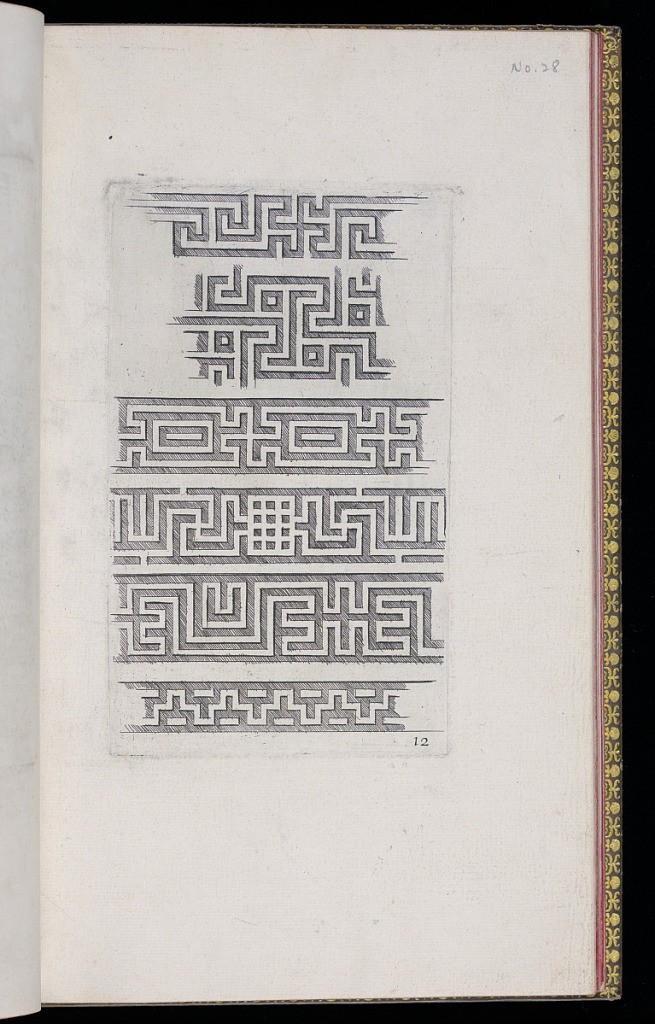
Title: Meander Frieze Designs
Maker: D. Antoine Pierretz, French, active 1647
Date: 1648
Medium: Etching on laid paper
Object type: Print
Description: Six geometric meander frieze designs. The plate is numbered.